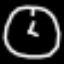
Label: clock